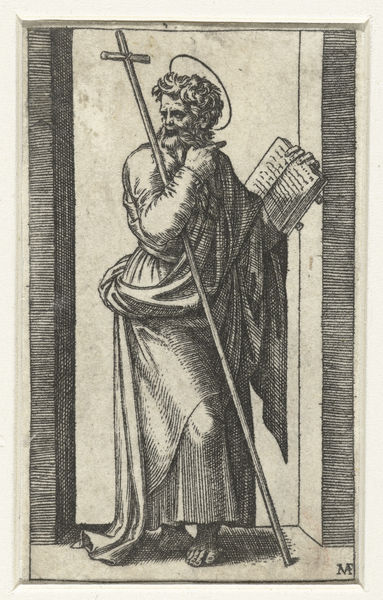
Titel: Apostel Filippus met kruis
Künstler: Marcantonio Raimondi
Standort: Amsterdam
Institution: Rijksmuseum
Schlagwörter: mann, finger, geste, gewand, haare, church, hat, priest, religious, robes, dress, face, hair, portrait, robe, print, perspective, buch, kreuz, hand, profile, heiligenschein, angel, man, heiliger, deuten, drawing, paper, black and white, gaze, sketch, beard, saint, cross, door, drapery, erklären, human, ink, jesus, art, signature, bent, foot, engraving, pencil, bare, fingers, apostel, god, book, christ, crucifix, pointing, thora, gotik, bible, doorway, stick, shepherd, biblical, staff, durer, left, text, moustache, knee, halo, christus, pages, dimension, barefoot, think, peter, toes, apostles, tunica, scripture, elbow, modeling, siant, spartan, heilige schrft, haol, cross staff